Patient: sex M, age 81
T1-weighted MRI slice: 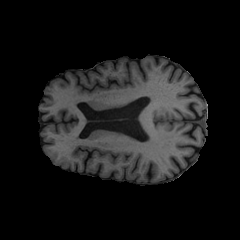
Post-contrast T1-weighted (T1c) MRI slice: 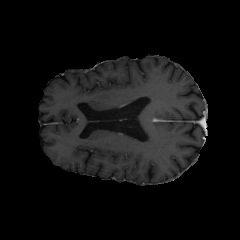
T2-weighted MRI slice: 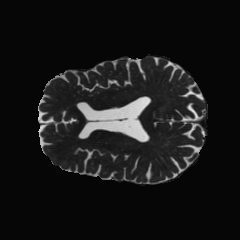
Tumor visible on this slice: yes
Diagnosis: Glioblastoma, IDH-wildtype
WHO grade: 4